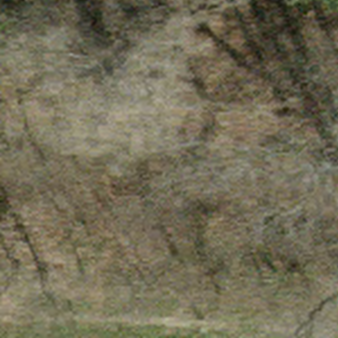
Label: other